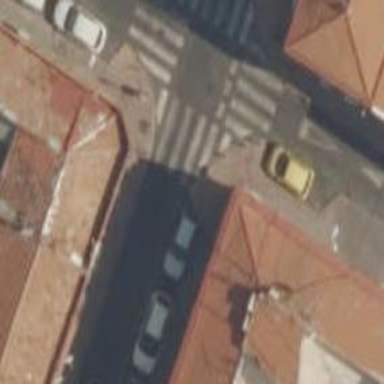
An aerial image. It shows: Uncontrolled zebra crossing on the road.